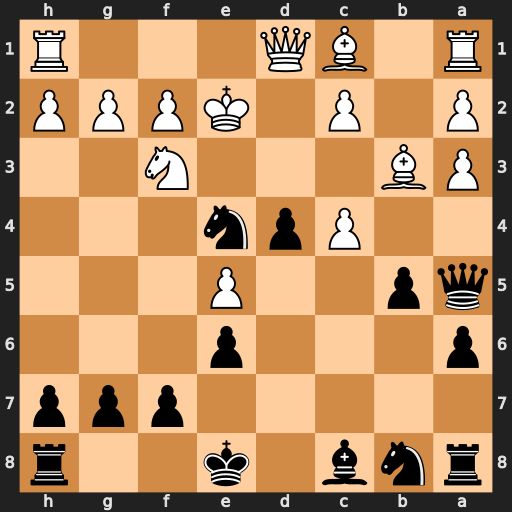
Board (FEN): rnb1k2r/5ppp/p3p3/qp2P3/2Ppn3/PB3N2/P1P1KPPP/R1BQ3R
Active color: b
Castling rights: kq
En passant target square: -
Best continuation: Nc3+ Ke1 Nxd1+